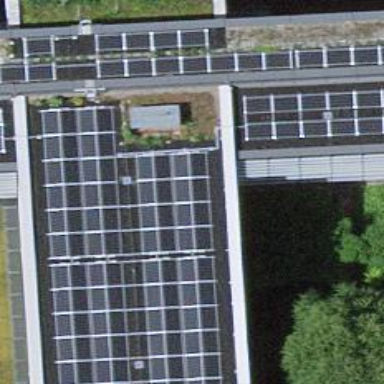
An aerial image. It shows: Solar photovoltaic panel generator.